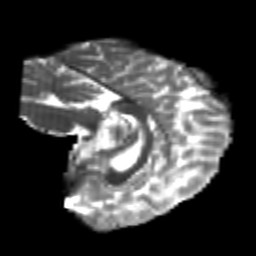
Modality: T2w
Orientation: sagittal
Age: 22
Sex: female
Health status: healthy
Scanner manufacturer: philips
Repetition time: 7.384 s
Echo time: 0.08599 s